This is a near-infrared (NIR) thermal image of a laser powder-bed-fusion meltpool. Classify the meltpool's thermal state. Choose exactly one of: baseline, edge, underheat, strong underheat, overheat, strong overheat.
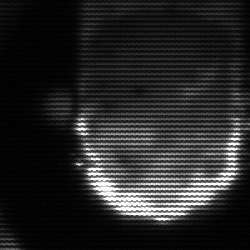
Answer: baseline